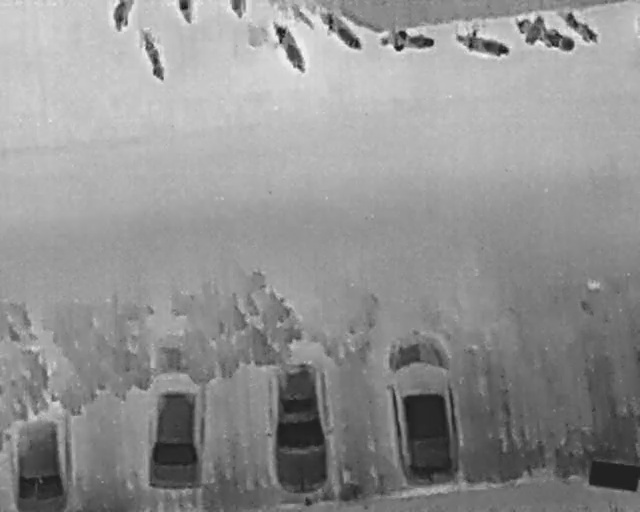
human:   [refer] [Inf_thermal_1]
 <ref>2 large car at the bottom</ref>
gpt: <box>[[53, 71, 79, 87, 174], [35, 75, 57, 90, 177]]</box>

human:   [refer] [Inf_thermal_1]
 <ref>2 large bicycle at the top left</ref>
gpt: <box>[[19, 9, 28, 12, 165], [16, 0, 21, 5, 2]]</box>

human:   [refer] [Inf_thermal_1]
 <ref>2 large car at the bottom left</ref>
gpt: <box>[[16, 75, 39, 88, 1], [-2, 81, 16, 94, 2]]</box>

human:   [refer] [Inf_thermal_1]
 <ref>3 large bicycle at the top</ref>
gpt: <box>[[40, 6, 49, 11, 155], [48, 3, 57, 8, 131], [58, 4, 67, 10, 93]]</box>

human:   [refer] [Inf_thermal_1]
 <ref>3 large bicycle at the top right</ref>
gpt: <box>[[70, 5, 80, 10, 104], [79, 3, 90, 10, 114], [86, 3, 94, 7, 126]]</box>